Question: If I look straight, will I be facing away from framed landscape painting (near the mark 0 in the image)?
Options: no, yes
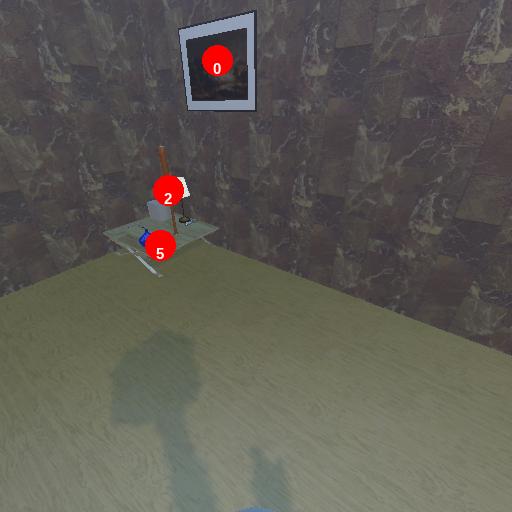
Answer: no